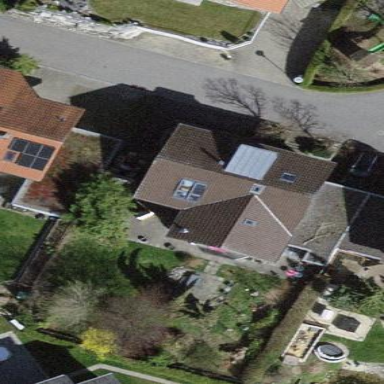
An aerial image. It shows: Simple house.